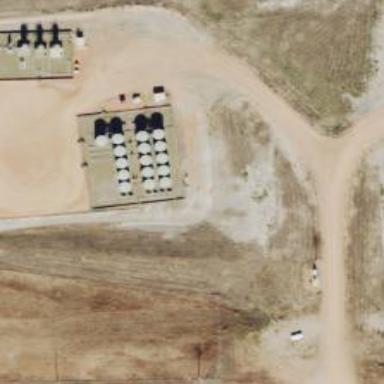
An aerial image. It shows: Storage tank with man-made structure.